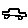
Label: car